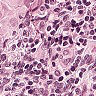
Metastatic tissue present: yes